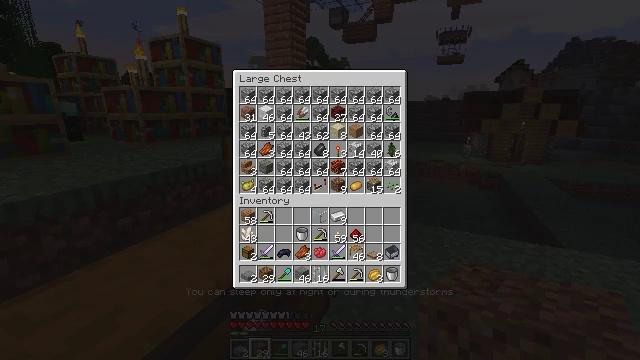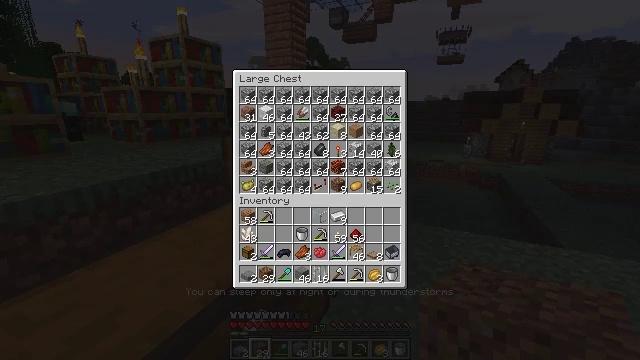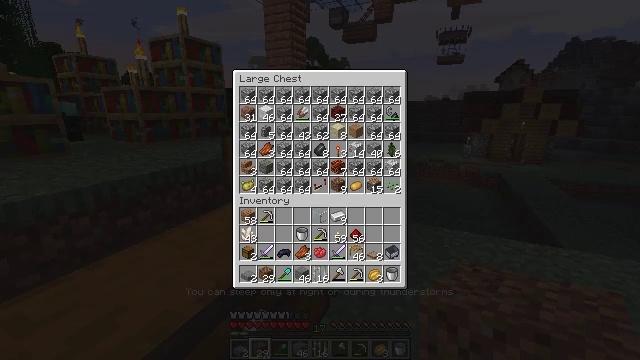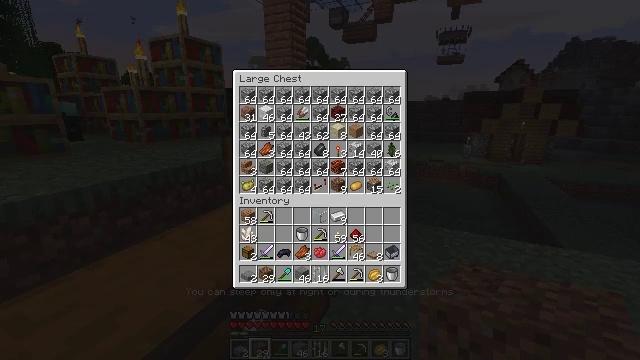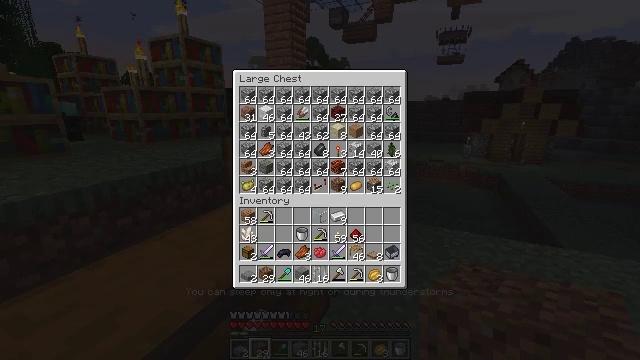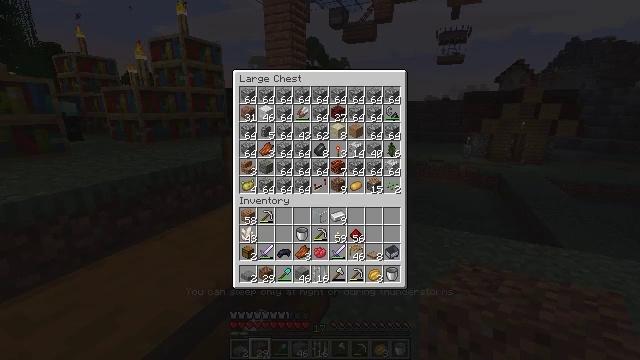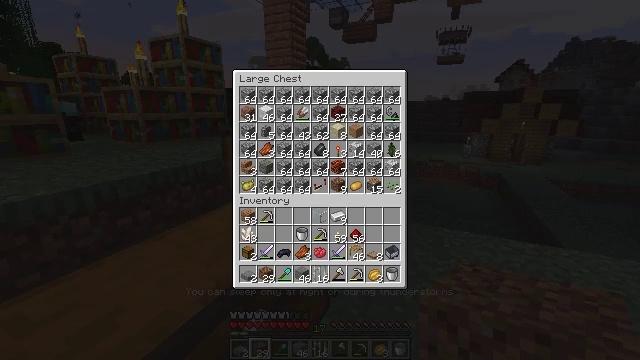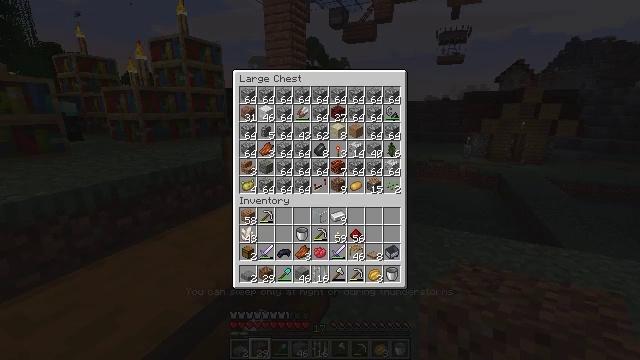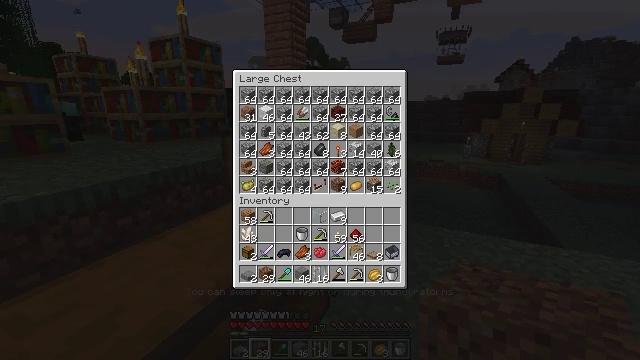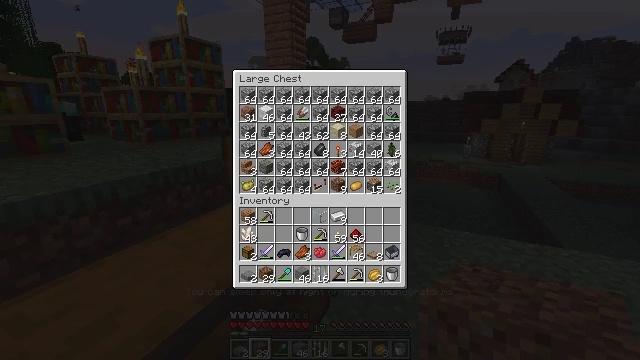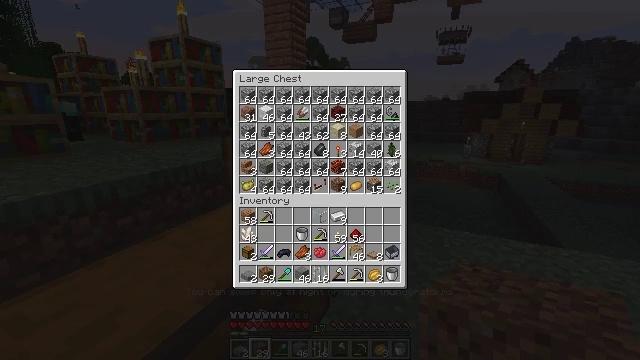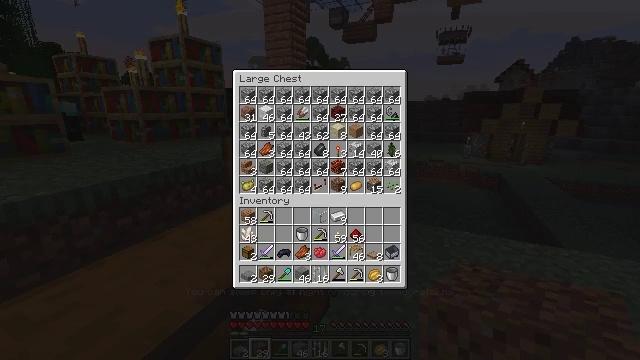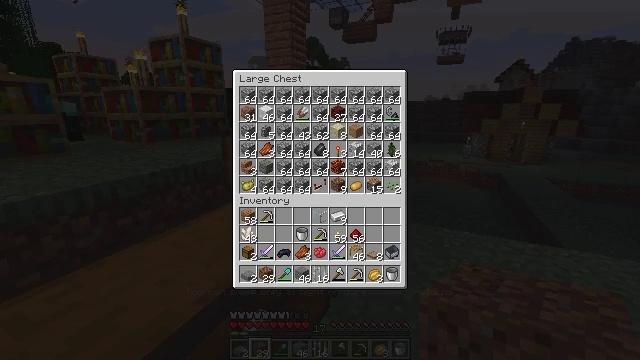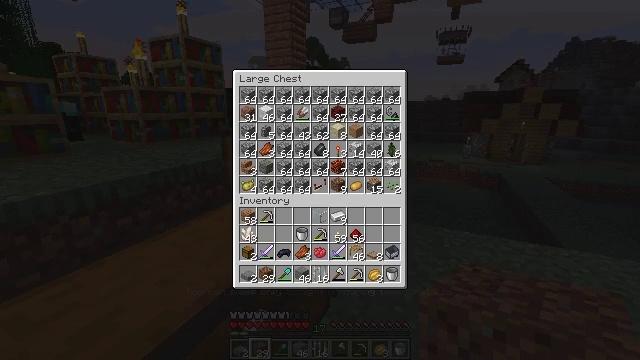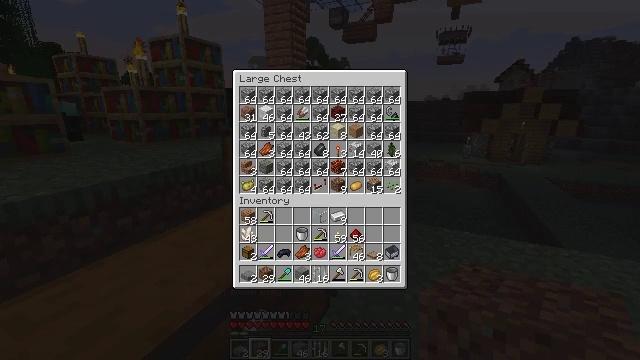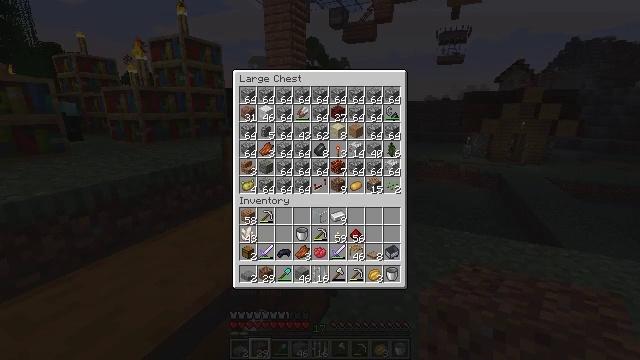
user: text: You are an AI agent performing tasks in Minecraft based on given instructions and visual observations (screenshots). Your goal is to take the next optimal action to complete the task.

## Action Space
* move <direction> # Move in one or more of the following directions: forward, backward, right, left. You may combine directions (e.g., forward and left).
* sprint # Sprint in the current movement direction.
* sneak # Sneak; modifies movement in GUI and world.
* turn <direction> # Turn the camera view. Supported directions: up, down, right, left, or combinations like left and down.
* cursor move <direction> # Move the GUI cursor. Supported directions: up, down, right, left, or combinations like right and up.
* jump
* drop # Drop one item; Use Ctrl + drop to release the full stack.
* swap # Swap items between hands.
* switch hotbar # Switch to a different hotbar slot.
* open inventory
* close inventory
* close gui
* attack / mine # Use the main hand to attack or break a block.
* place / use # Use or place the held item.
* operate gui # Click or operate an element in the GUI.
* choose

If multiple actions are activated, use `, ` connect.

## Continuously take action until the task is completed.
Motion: motion action
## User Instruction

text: Make a jungle sign with jungle wood planks.
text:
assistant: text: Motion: no_op
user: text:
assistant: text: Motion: no_op
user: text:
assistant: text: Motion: no_op
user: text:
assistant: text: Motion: no_op
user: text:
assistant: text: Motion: no_op
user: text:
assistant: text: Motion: no_op
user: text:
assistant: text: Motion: no_op
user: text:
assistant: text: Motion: no_op
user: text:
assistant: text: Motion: no_op
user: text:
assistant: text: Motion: no_op
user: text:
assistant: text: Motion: no_op
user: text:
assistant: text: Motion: no_op
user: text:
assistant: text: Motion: no_op
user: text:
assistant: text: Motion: no_op
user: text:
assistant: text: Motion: no_op
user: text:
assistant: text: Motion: no_op
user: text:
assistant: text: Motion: no_op
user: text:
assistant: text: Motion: no_op
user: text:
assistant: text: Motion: no_op
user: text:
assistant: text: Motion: no_op
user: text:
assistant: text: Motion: no_op
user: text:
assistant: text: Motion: no_op
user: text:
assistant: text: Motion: no_op
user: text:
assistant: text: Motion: no_op
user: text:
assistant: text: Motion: no_op
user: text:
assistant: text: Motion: no_op
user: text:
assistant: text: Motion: no_op
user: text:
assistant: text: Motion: no_op
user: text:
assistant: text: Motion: no_op
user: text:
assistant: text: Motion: no_op